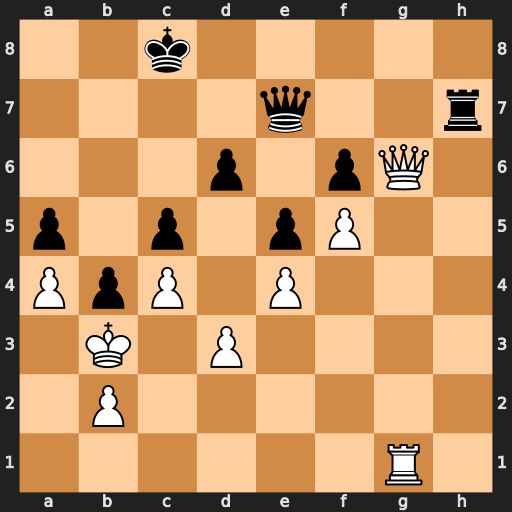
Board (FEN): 2k5/4q2r/3p1pQ1/p1p1pP2/PpP1P3/1K1P4/1P6/6R1
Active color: w
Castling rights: -
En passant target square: -
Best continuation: Qg8+ Kb7 Qd5+